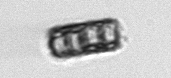
Label: Paralia_sulcata